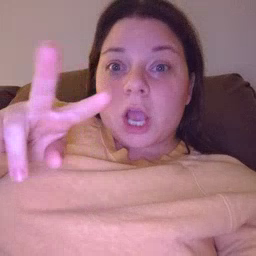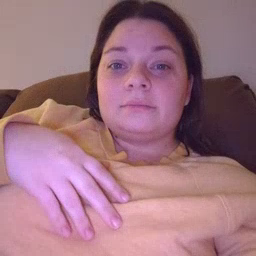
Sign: look